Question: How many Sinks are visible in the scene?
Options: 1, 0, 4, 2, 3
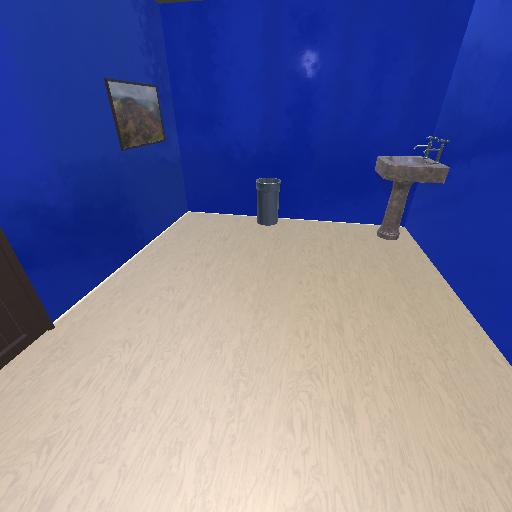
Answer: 1